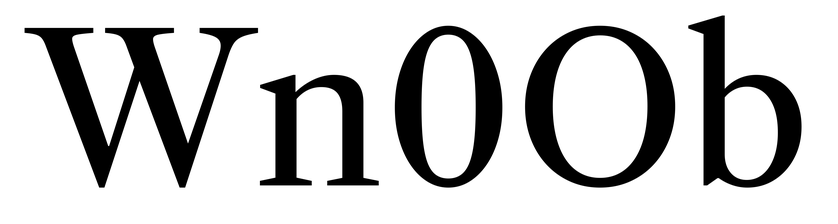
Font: LibreCaslonText_Regular